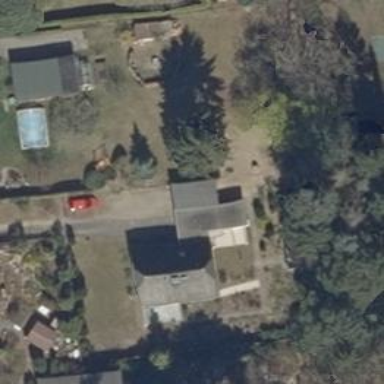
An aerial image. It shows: Driveway leading to service road.